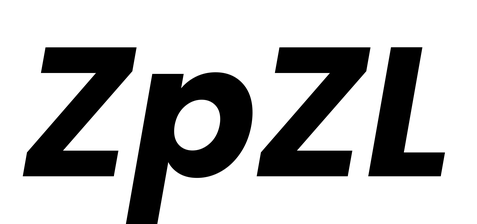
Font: Poppins-BoldItalic